Field crop: maize
Growth stage: 2
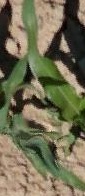
Species: maize